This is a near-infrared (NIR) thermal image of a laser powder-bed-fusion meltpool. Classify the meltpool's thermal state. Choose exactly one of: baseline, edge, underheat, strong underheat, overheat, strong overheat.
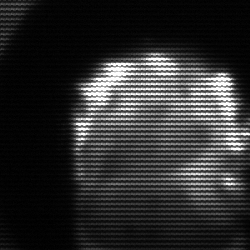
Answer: baseline